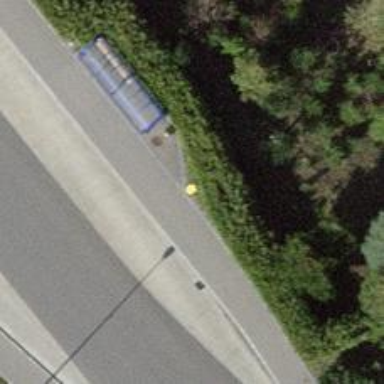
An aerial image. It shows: Post box.